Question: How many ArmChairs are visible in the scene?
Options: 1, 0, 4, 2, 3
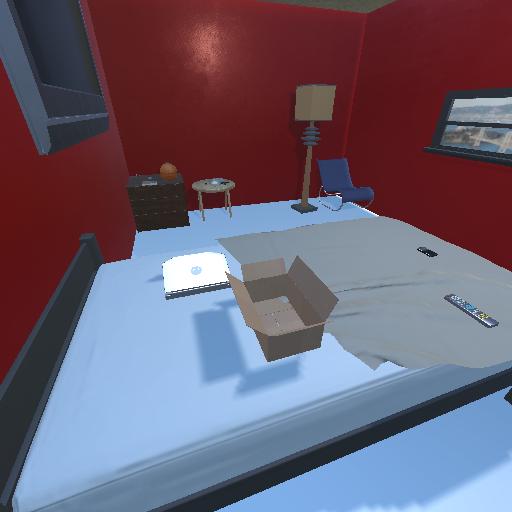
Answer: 1